Field crop: maize
Growth stage: 2
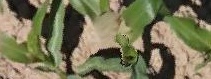
Species: maize